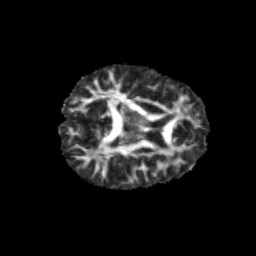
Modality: FA
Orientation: axial
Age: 12
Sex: male
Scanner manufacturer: siemens
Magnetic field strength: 3 T
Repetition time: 3.8 s
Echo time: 0.07 s